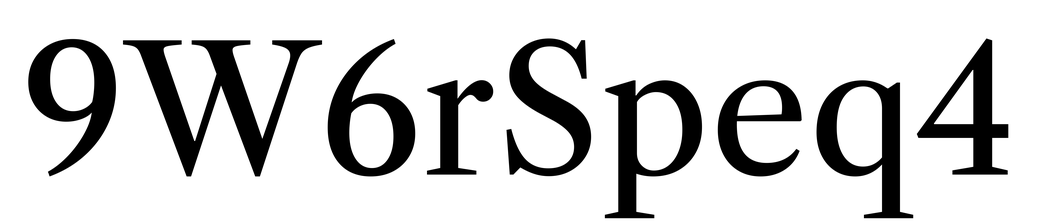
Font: LibreCaslonText_Regular